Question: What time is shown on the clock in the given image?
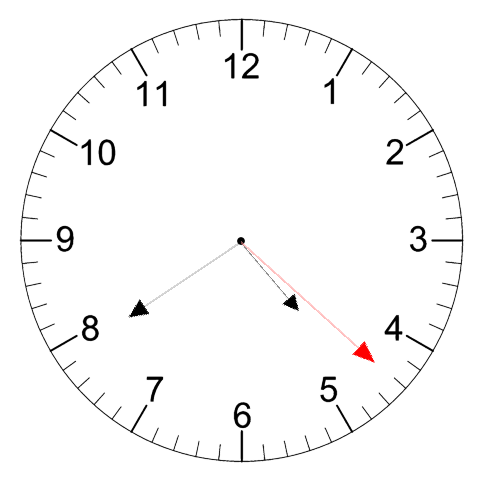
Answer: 04:39:22